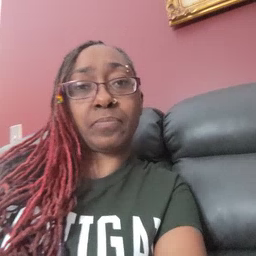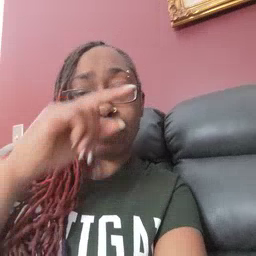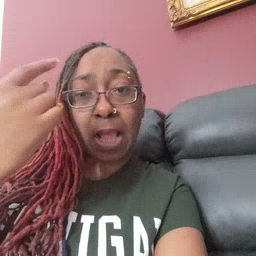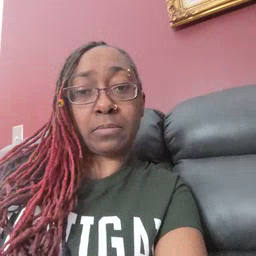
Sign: black